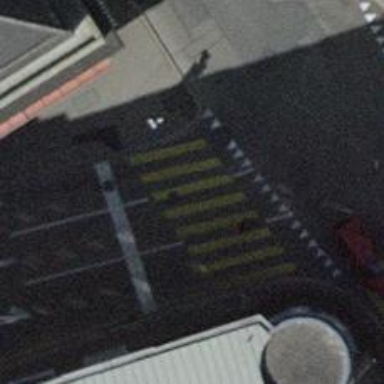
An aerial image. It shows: Road with traffic signals and zebra crossing. The crossing markings are zebra.